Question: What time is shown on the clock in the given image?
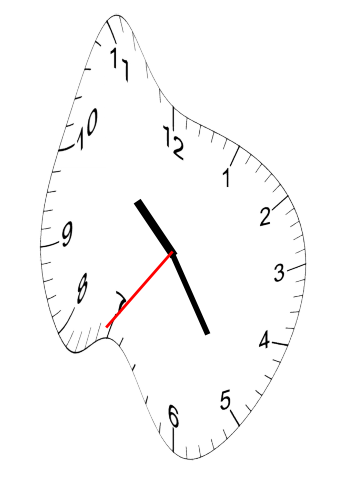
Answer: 10:24:36